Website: apple
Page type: billing-address
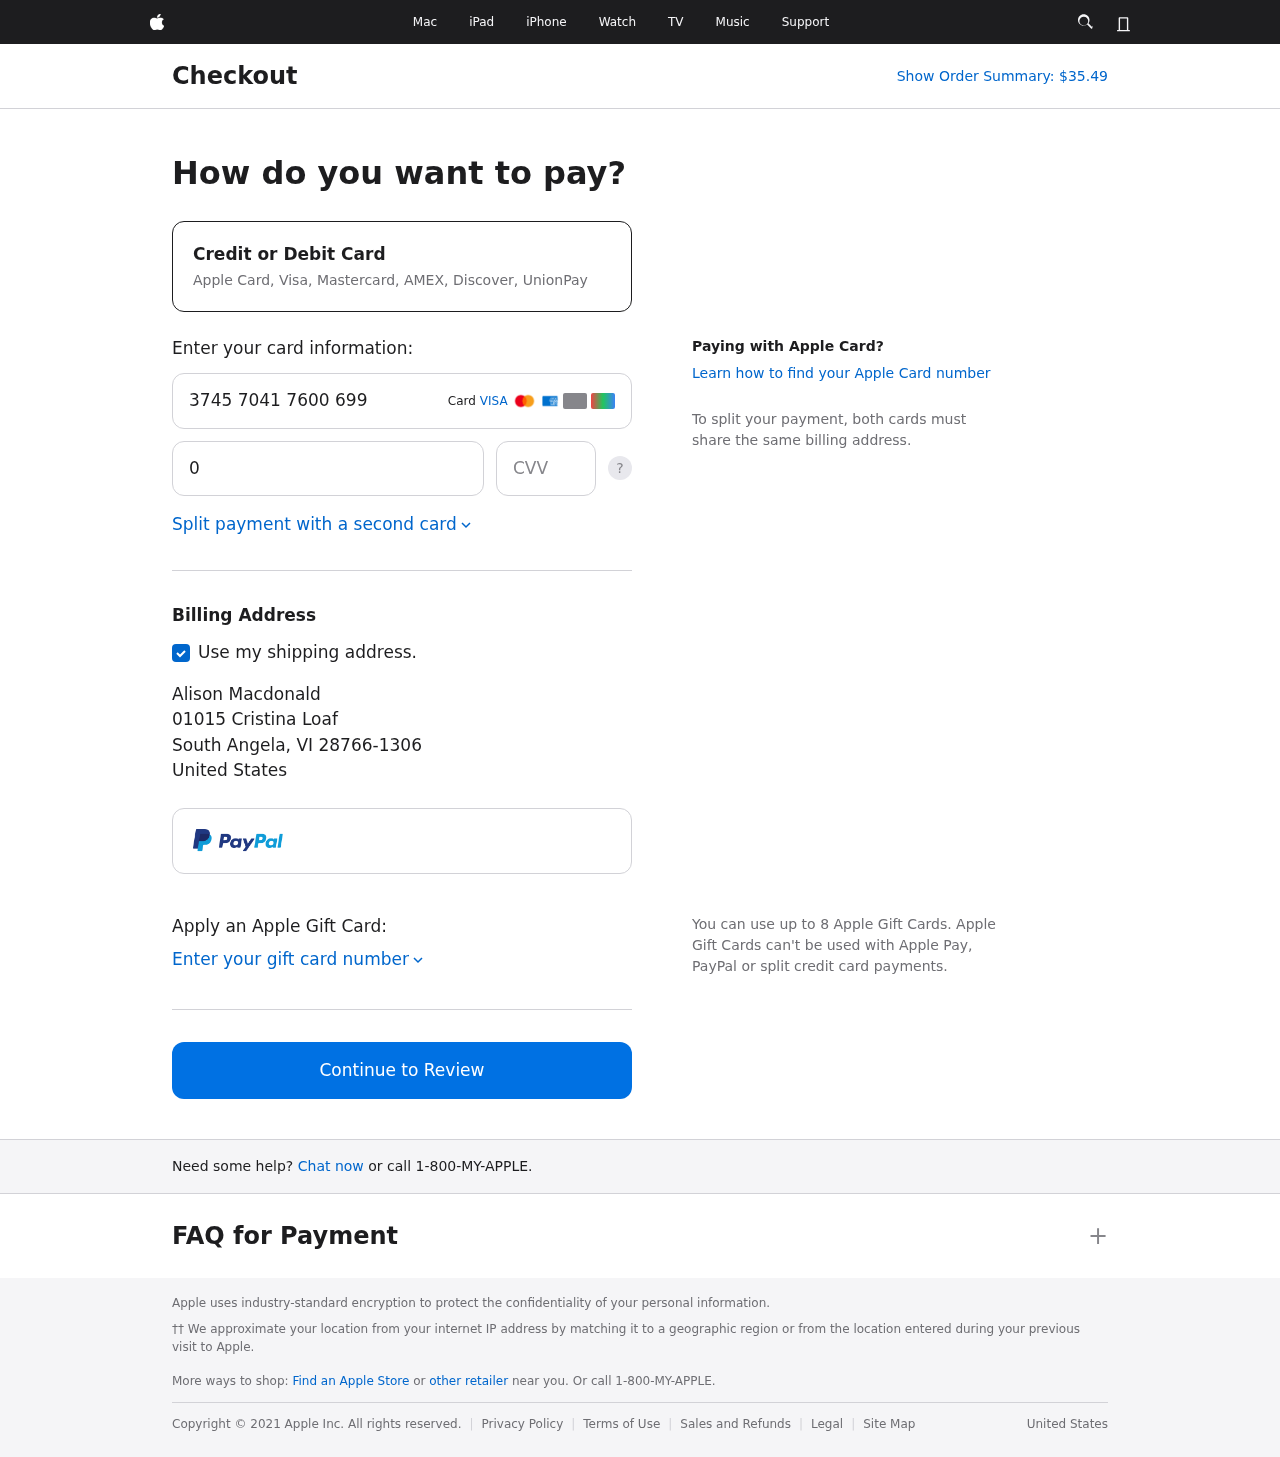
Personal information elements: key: PII_CARD_CVV
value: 0369
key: PII_CARD_EXPIRY
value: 05/27
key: PII_CARD_NUMBER
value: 3745 7041 7600 699
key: PII_CITY
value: South Angela
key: PII_COUNTRY
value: United States
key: PII_FULLNAME
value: Alison Macdonald
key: PII_POSTCODE_FULL
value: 28766-1306
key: PII_STATE_ABBR
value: VI
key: PII_STREET
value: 01015 Cristina Loaf
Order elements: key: ORDER_TOTAL
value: Show Order Summary: $35.49